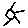
Label: sun